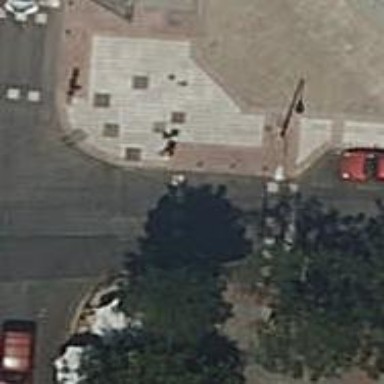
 there are traffic signals and zebra crossing."